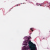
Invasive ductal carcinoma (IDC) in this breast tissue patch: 0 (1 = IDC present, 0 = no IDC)